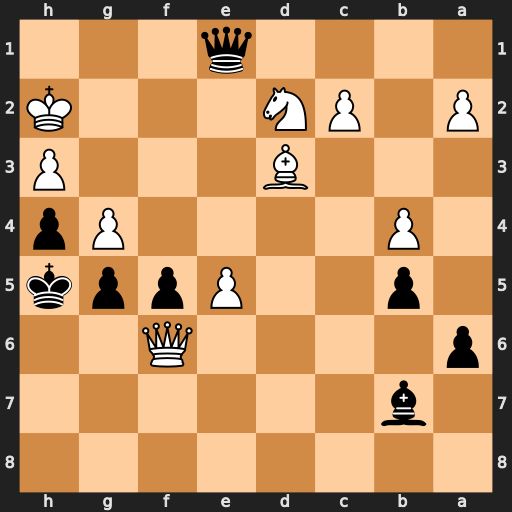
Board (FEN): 8/1b6/p4Q2/1p2Pppk/1P4Pp/3B3P/P1PN3K/4q3
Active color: b
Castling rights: -
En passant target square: g3
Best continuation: hxg3#